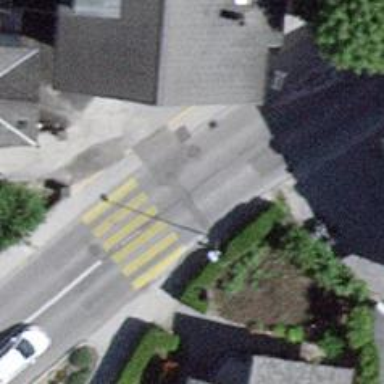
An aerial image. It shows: Zebra crossing on the road.